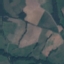
Land use / land cover class: Pasture